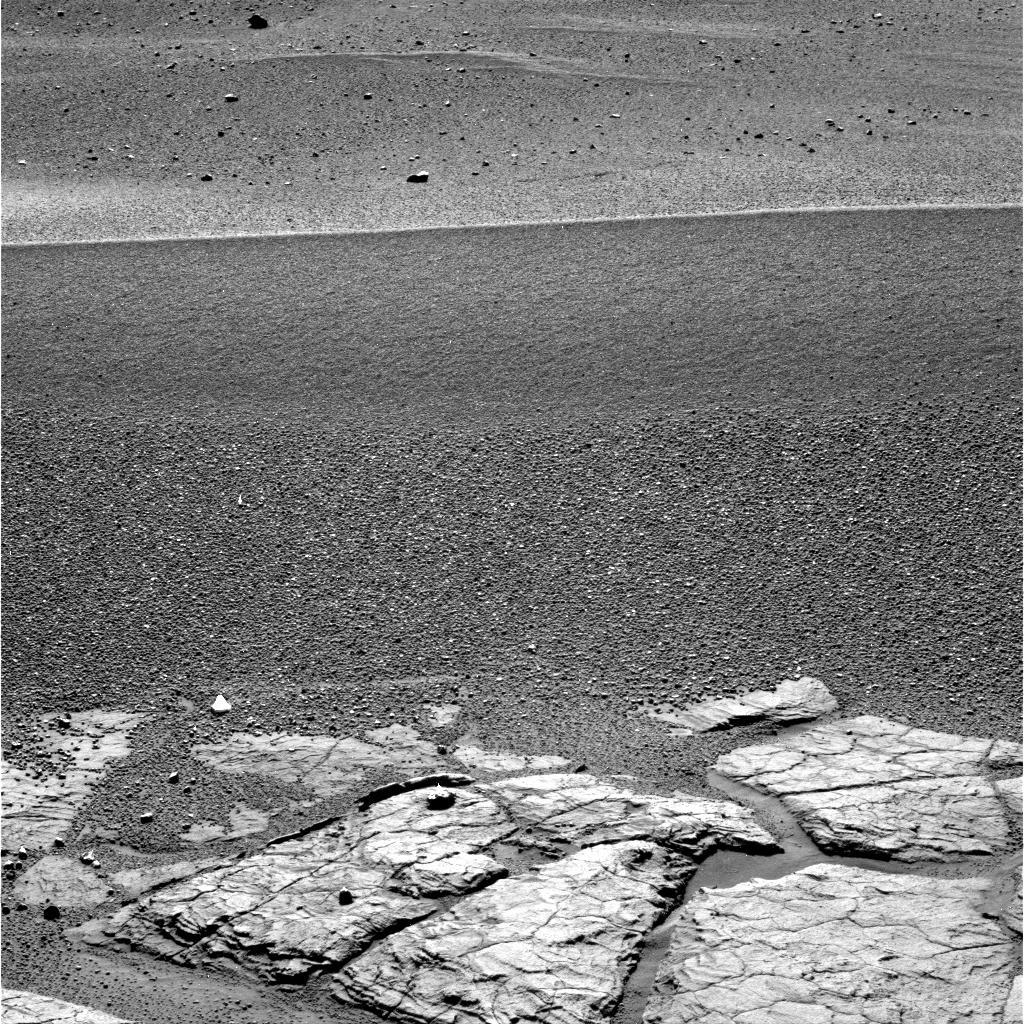
Terrain classes present: Bedrock, Gravel / Sand / Soil